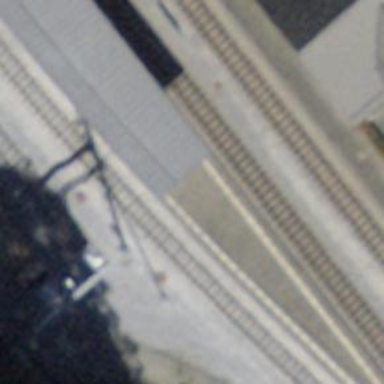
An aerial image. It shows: Narrow-gauge railway siding with electrified contact line. The siding has one track.